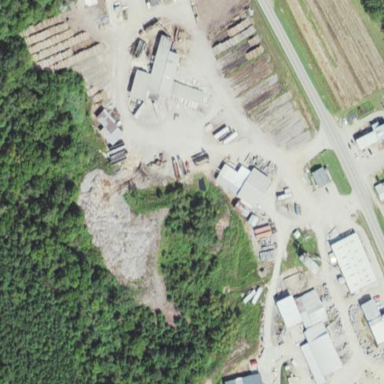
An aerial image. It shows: Industrial area with sawmill.